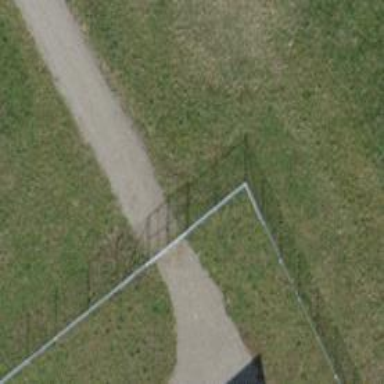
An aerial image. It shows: Gate.